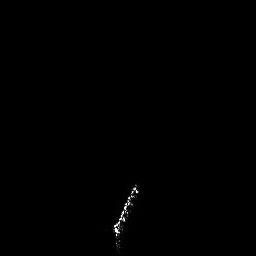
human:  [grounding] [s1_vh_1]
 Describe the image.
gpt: In the satellite image, there is  <ref>1 large ship </ref> <box>[[42, 70, 53, 97, 0]]</box> located at bottom.